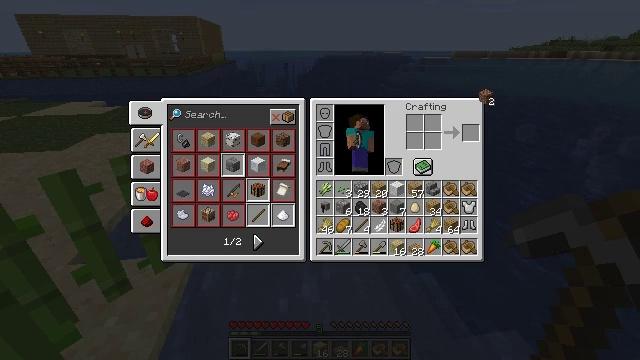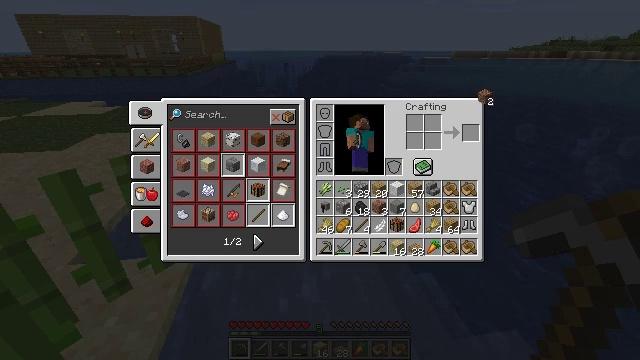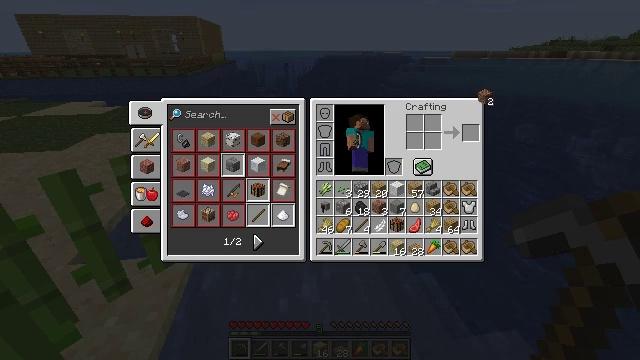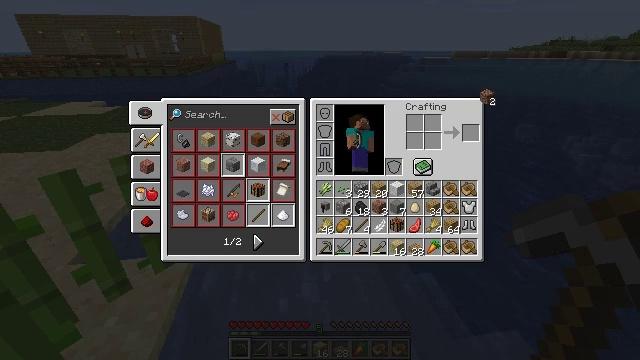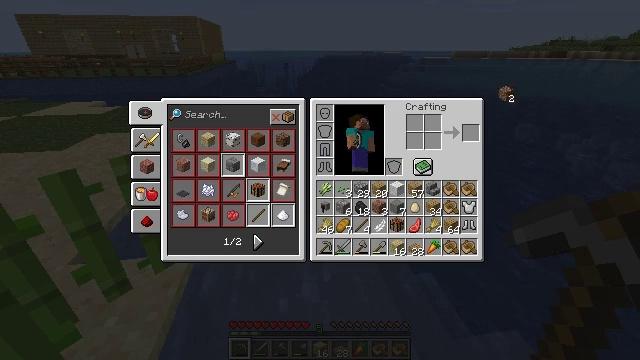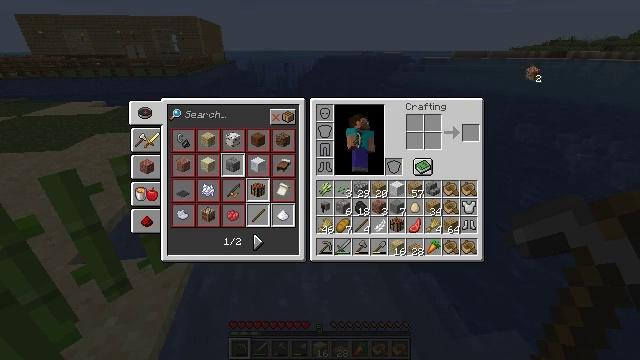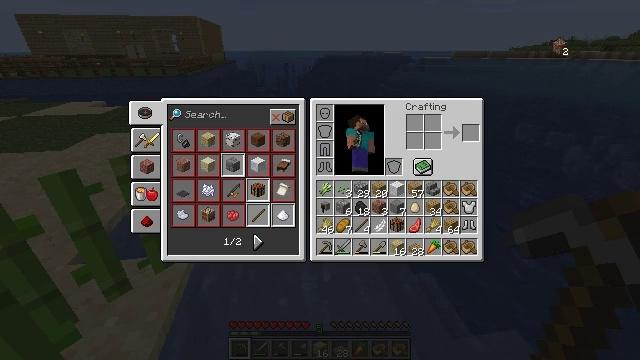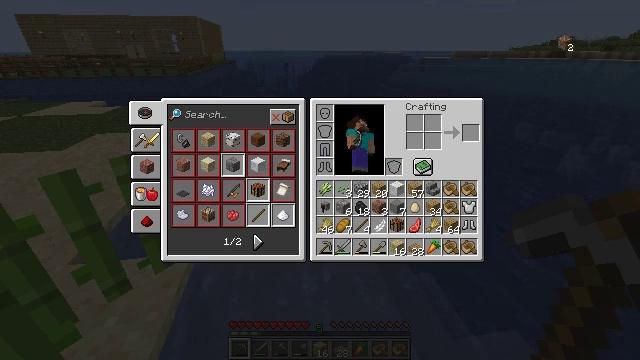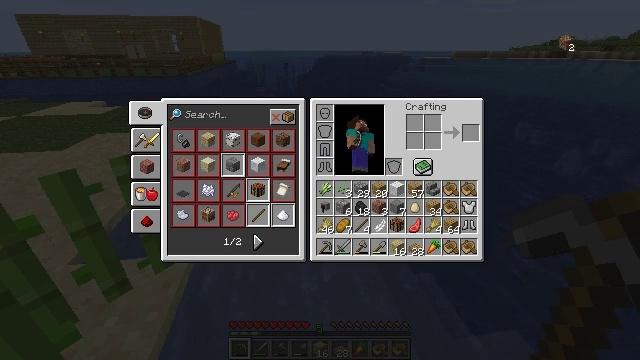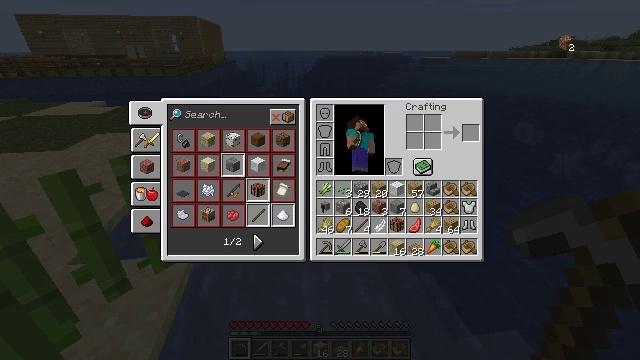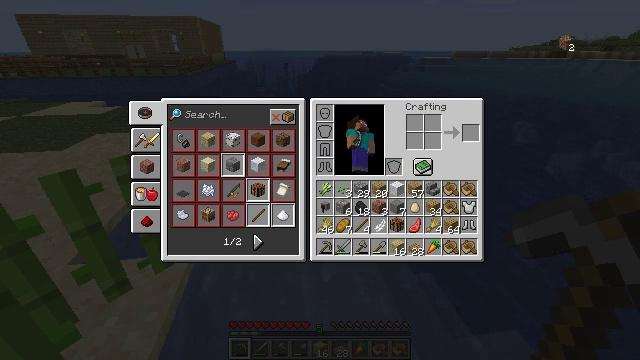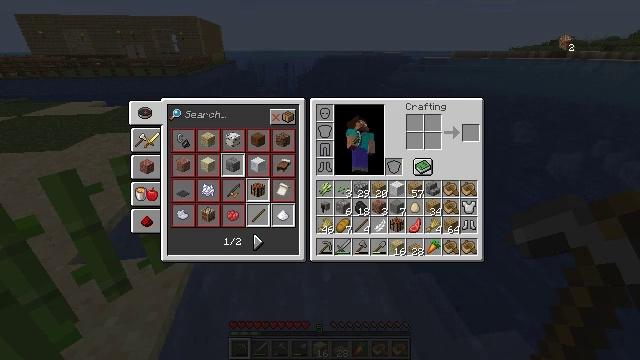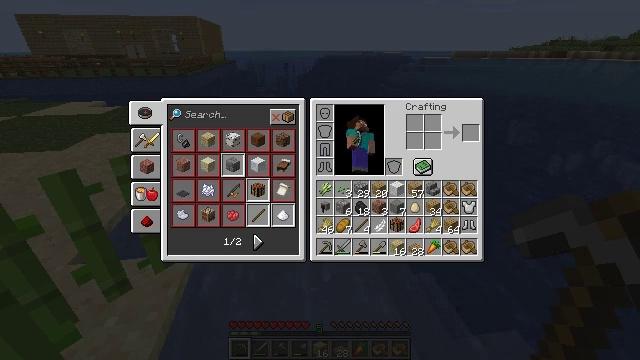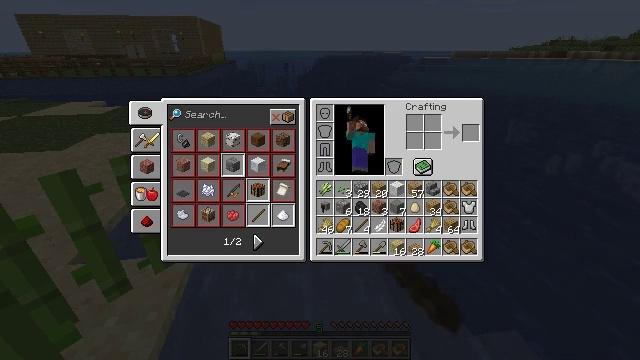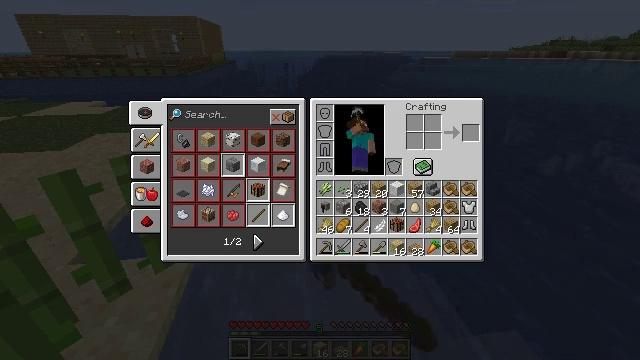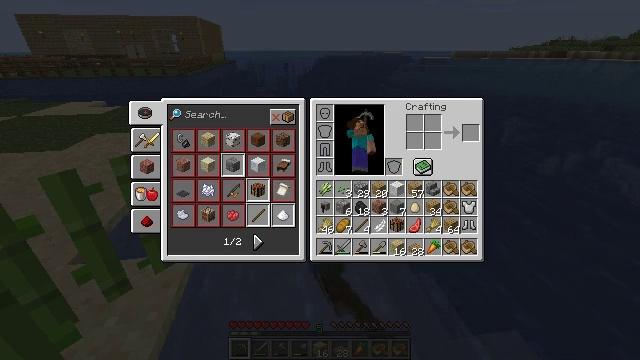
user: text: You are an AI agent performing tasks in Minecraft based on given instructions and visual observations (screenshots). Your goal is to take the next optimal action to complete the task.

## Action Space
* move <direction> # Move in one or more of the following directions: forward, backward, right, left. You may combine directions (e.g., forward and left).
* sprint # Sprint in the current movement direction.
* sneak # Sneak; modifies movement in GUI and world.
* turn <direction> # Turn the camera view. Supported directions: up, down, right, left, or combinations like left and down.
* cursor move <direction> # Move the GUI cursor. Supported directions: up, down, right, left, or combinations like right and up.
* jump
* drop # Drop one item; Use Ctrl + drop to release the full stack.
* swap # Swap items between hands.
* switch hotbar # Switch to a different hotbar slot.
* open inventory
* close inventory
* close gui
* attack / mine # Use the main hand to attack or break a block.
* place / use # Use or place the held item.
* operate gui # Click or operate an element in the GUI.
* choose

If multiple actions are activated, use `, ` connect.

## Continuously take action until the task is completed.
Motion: motion action
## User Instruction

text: Remove a dirt block from the inventory.
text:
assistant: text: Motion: no_op
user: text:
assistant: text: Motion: no_op
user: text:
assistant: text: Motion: no_op
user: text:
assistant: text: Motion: cursor move right
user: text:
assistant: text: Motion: cursor move right and up
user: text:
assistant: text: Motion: cursor move right and up
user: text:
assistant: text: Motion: no_op
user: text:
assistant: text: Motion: no_op
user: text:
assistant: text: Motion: no_op
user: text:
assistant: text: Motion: operate gui
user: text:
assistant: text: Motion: operate gui
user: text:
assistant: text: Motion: no_op
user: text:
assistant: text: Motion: no_op
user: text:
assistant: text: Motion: no_op
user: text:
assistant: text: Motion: cursor move left and down
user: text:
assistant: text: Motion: cursor move left and down
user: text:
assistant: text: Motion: no_op